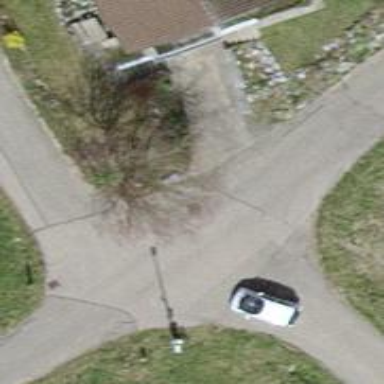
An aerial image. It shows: Residential road.